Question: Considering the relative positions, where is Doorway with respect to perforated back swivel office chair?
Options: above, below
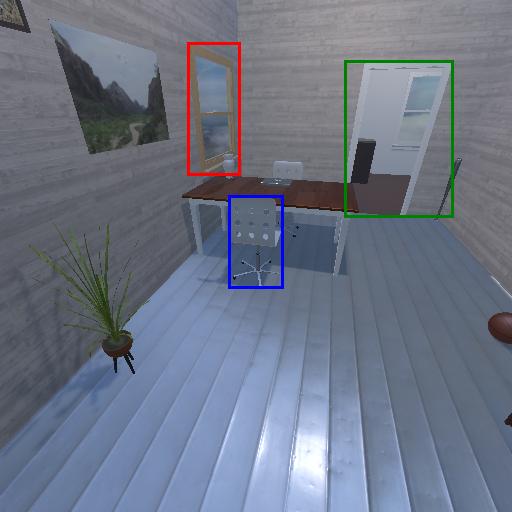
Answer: above